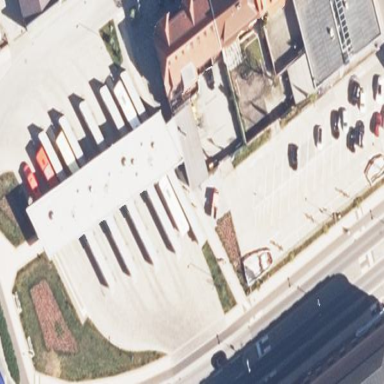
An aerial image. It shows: Bus station serving as public transport station.